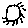
Label: sun